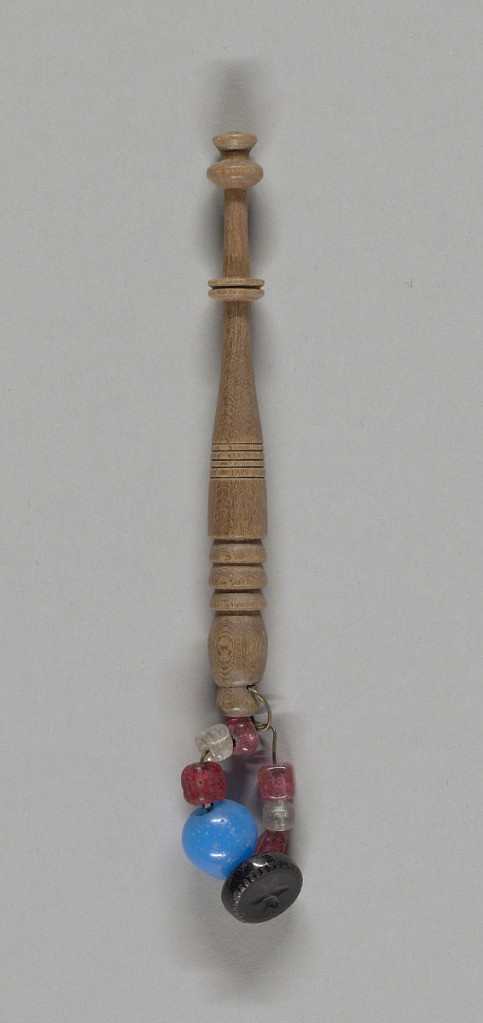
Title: Bobbins for lace making
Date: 18th–19th century
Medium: Wood, glass, shell, metal
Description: Of walnut and other wood, turned in a variety of patterns characteristic of the Midlands and Devonshire and weighted with jingled glass beads, buttons, and shells.